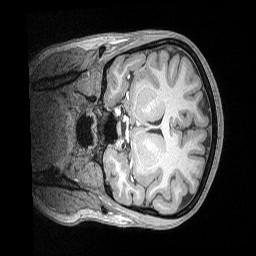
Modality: T1w
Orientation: coronal
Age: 25
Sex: female
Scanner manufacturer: siemens
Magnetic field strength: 3 T
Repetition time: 2.53 s
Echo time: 0.00164 s